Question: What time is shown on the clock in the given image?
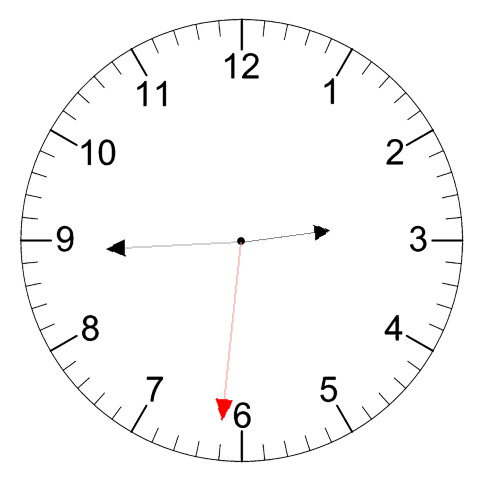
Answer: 02:44:31